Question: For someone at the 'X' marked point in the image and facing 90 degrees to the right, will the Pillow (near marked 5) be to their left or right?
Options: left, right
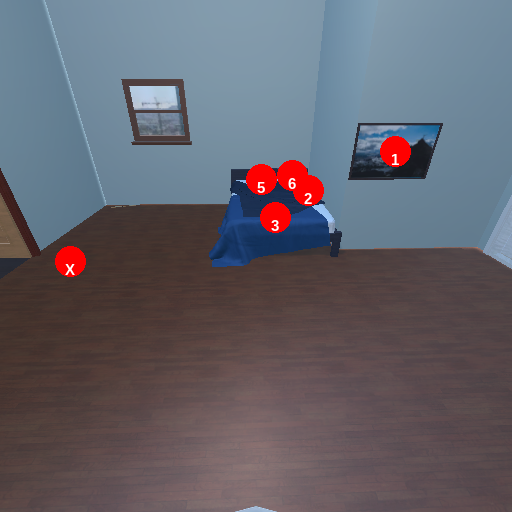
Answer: left